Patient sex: F
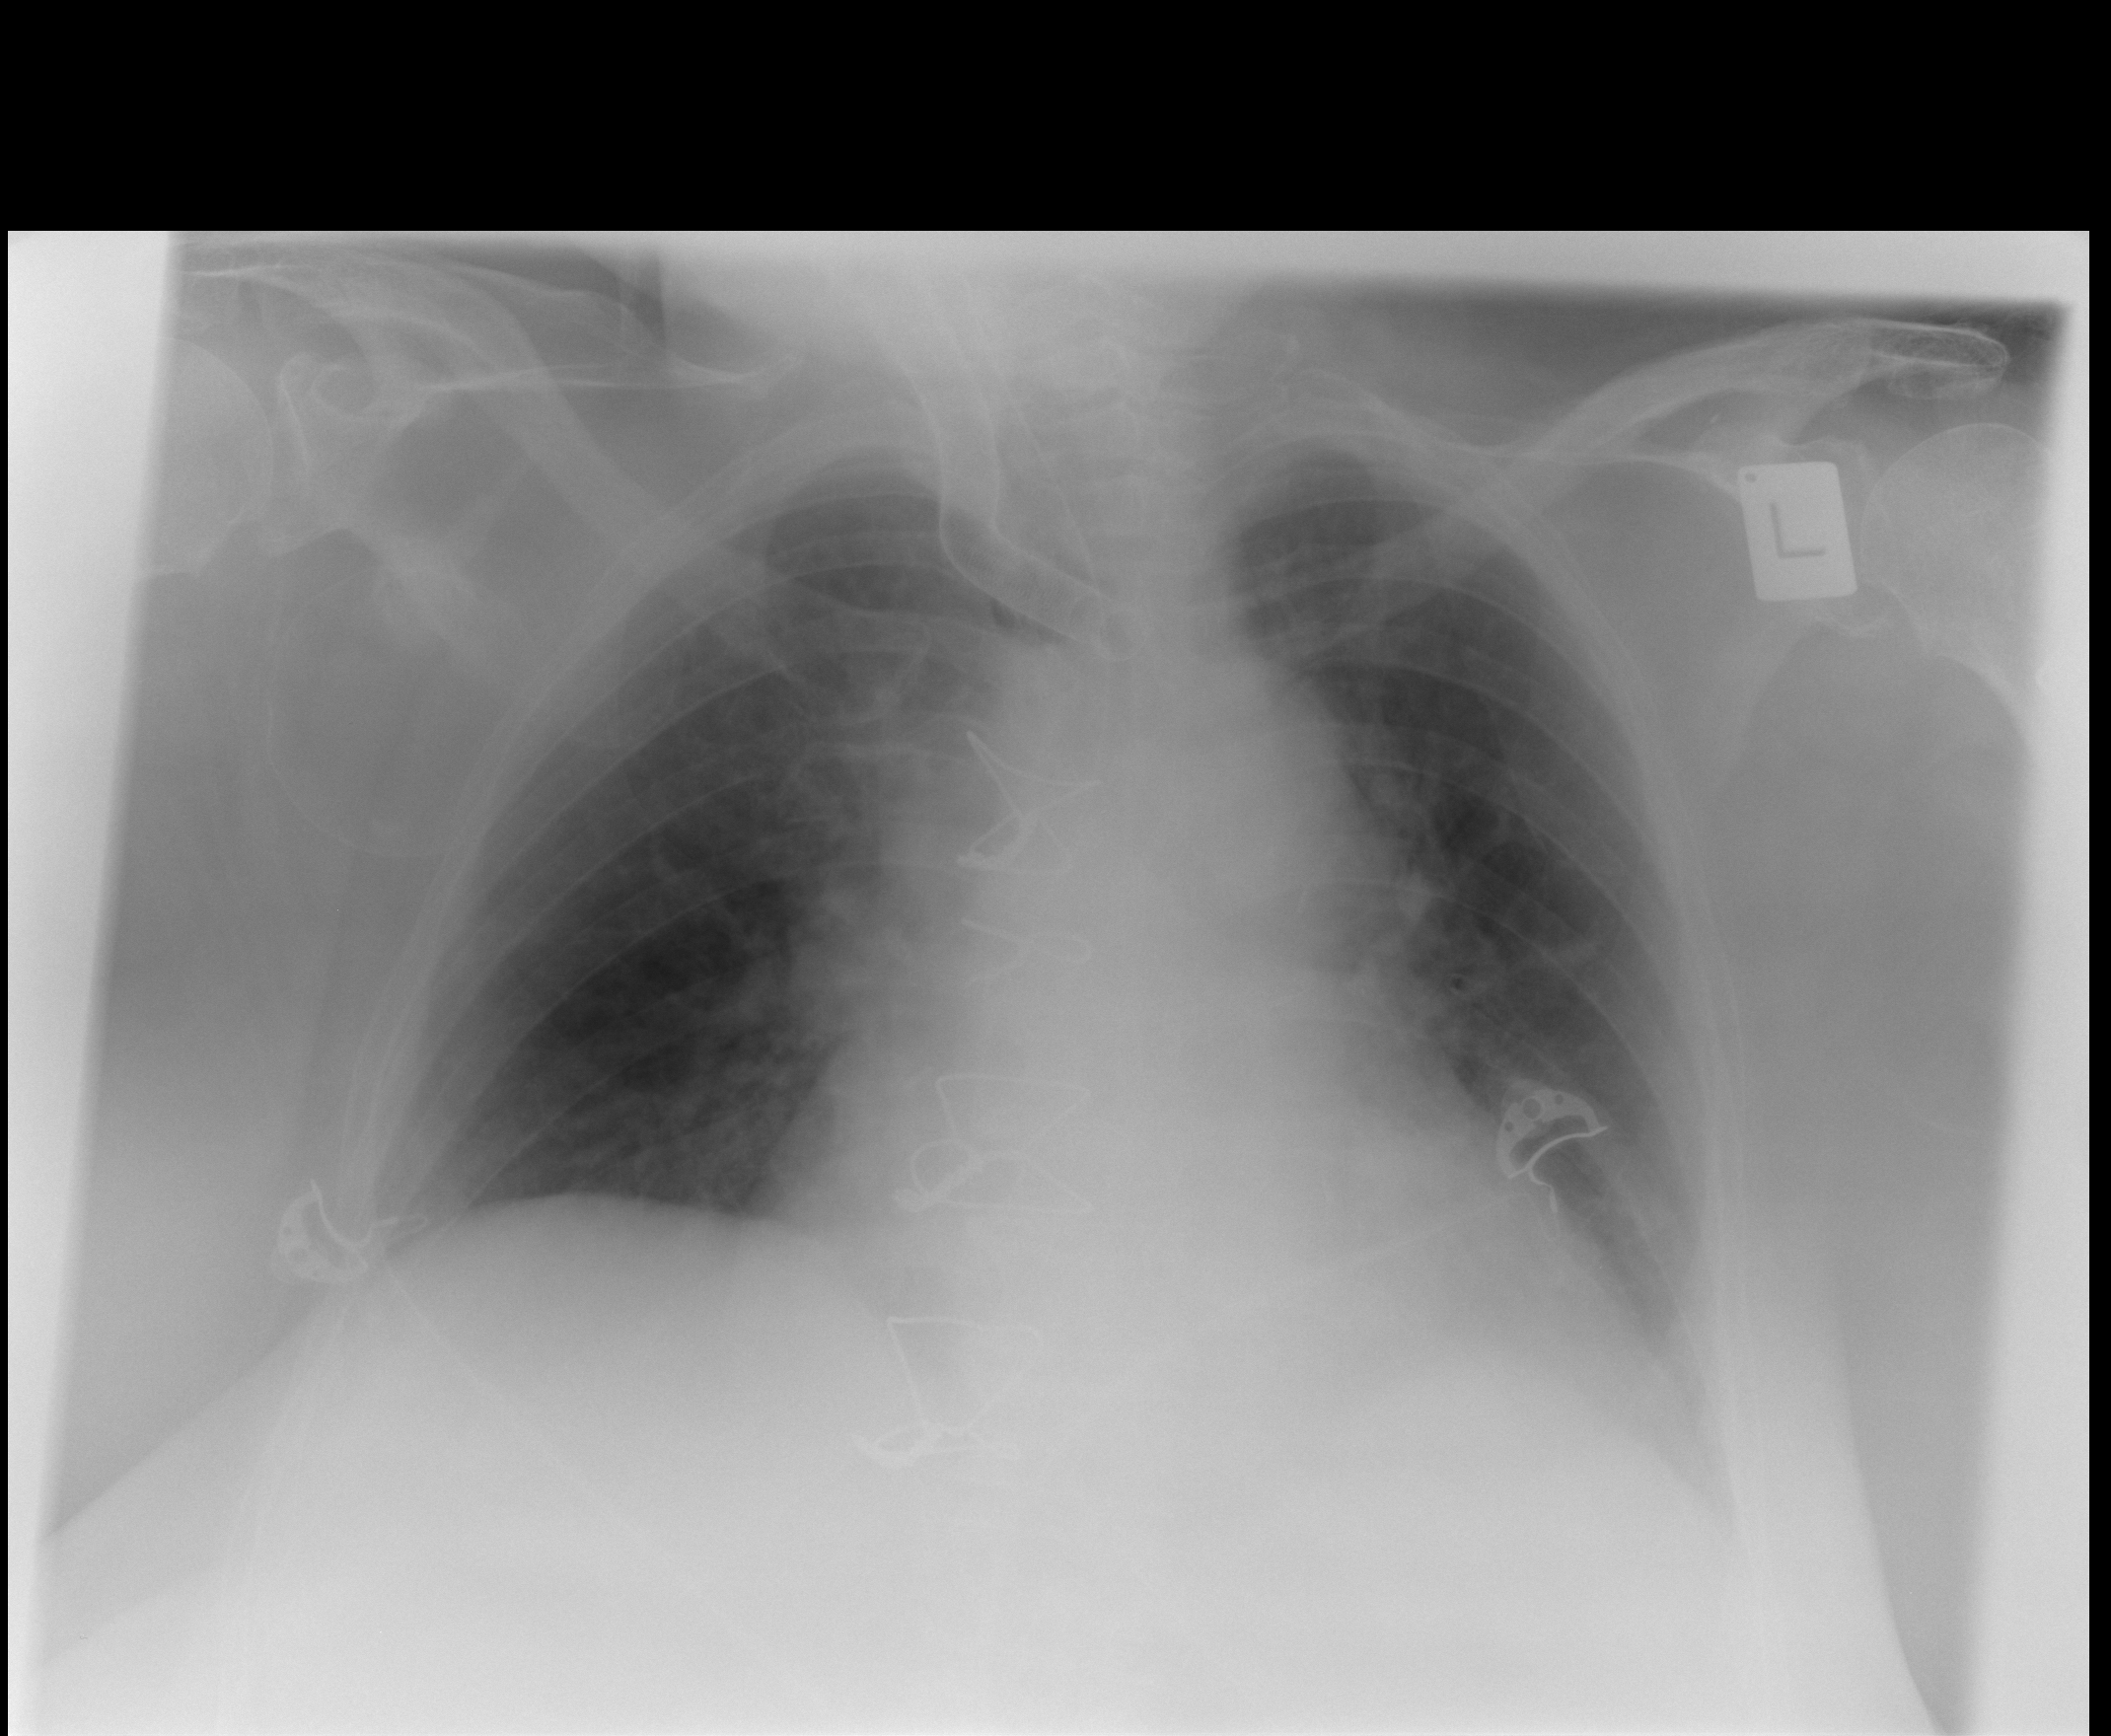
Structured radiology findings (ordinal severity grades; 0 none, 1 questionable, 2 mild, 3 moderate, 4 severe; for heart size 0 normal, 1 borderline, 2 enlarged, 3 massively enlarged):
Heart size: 2
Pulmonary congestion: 2
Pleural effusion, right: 0
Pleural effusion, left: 0
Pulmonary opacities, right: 1
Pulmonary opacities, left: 1
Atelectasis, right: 2
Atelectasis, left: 2